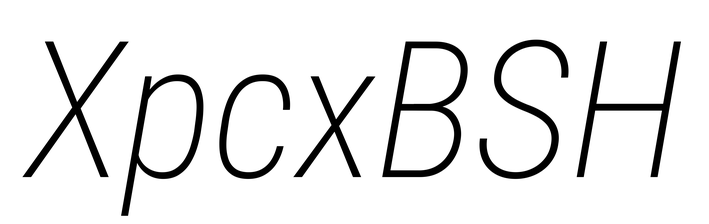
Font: Roboto-Italic_Condensed_ExtraLight_Italic